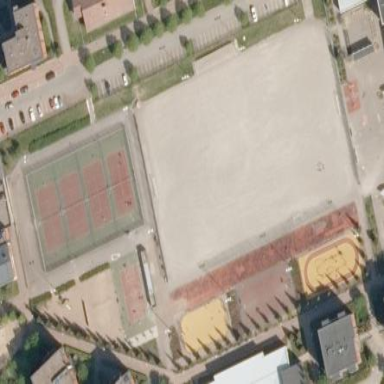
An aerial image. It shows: Sports center with multiple sports facilities.